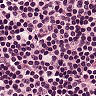
Metastatic tissue present: no